Question: I am doing an app about my school buildings and floors, and I use Navigation View, however, I don't want to view disclosure indicator, so I found "hack" to set navigation link width to 0 and also opacity. When I want to do it also with last NavigationLink, my app crashes in App Delegate file with Bad access during initialisation. When I don't use HStack and this "hack" on last item, it appears to look like the other list rows, but wont do any action. Only way it works is when the next view is inside Navigation Link, which causes home screen to have last List row looking differently. Any ideas? Thank you very much.

'''
import SwiftUI
struct BuildingsView: View {
init() {
UITableView.appearance().separatorStyle = .none
}
var body: some View {
NavigationView {
List {
HStack{
BuildingCardView(titleString: "Namestie J. Herdu", subtitleString: "Namestie J. Herdu 2, Trnava", imageString: "namjherdu", infoString: "Rektorat, FMK, FF, FPV, internaty, jedalen, kancelarie")
NavigationLink(destination: NamJHerduView()) {
EmptyView()}
.frame(width: 0)
.opacity(0)
}
HStack {
BuildingCardView(titleString: "Hajdoczyho", subtitleString: "Jana Hajdoczyho 1, Trnava", imageString: "hajdoczy", infoString: "Kniznica, ucebne, kancelarie, Kino OKO")
NavigationLink(destination: HajdoczyhoView()) {
EmptyView()}
.frame(width: 0)
.opacity(0)
}
HStack {
BuildingCardView(titleString: "Bucianska", subtitleString: "Bucianska 4A, Trnava", imageString: "bucianska", infoString: "FSV, FMK, aula, kancelarie")
NavigationLink(destination: BucianskaView()) {
EmptyView()}
.frame(width: 0)
.opacity(0)
}
HStack {
BuildingCardView(titleString: "V Jame", subtitleString: "V Jame 3, Trnava", imageString: "vjame", infoString: "FMK, FSV, jedalen")
NavigationLink(destination: VJameView()) {
EmptyView()}
.frame(width: 0)
.opacity(0)
}
HStack {
BuildingCardView(titleString: "Skladova", subtitleString: "Skladova 3, Trnava", imageString: "skladova", infoString: "FMK")
NavigationLink(destination: SkladovaView()) {
EmptyView()}
.frame(width: 0)
.opacity(0)
}
NavigationLink(destination: SpacinceView()) {
BuildingCardView(titleString: "Spacince", subtitleString: "Hlavna 6, Spacince", imageString: "spacince", infoString: "FPV, vyskumne laboratoria")}
}
.navigationBarTitle(
Text("Budovy UCM"), displayMode: .large).navigationBarHidden(false)
}
}
}
'''
'''
import SwiftUI
struct BuildingCardView: View {
let titleString: String?
let subtitleString: String?
let imageString: String?
let infoString: String?
init(titleString: String? = "null", subtitleString: String? = "null", imageString: String? = "default", infoString: String? = "null"){
self.titleString = titleString
self.subtitleString = subtitleString
self.imageString = imageString
self.infoString = infoString
}
var body: some View {
VStack {
Image(imageString!)
.resizable()
.frame(minWidth: 0, maxWidth: .infinity, minHeight: 0, maxHeight: 150, alignment: .topLeading)
HStack {
VStack(alignment: .leading) {
Text(titleString!)
.font(.title)
.fontWeight(.black)
.foregroundColor(.primary)
.lineLimit(1)
Text(subtitleString!)
.font(.headline)
.foregroundColor(.secondary)
.lineLimit(3)
Text(infoString!)
.font(.subheadline)
.foregroundColor(.secondary)
.lineLimit(3)
}
.layoutPriority(100)
Spacer()
}
.padding()
}
.cornerRadius(10)
.overlay(
RoundedRectangle(cornerRadius: 10)
.stroke(Color(.sRGB, red: 150/255, green: 150/255, blue: 150/255, opacity: 0.2), lineWidth: 1)
)
}
}
'''
'''
import SwiftUI
struct ContentView: View {
var body: some View {
TabView{
BuildingsView()
.tabItem {
Image(systemName: "house")
Text("Budovy")
}
Text("Vyhladavanie TBD")
.tabItem {
Image(systemName: "magnifyingglass")
Text("Vyhladavanie")
}
MapView()
.tabItem {
Image(systemName: "map")
Text("Mapa")
}
}
}
}
'''
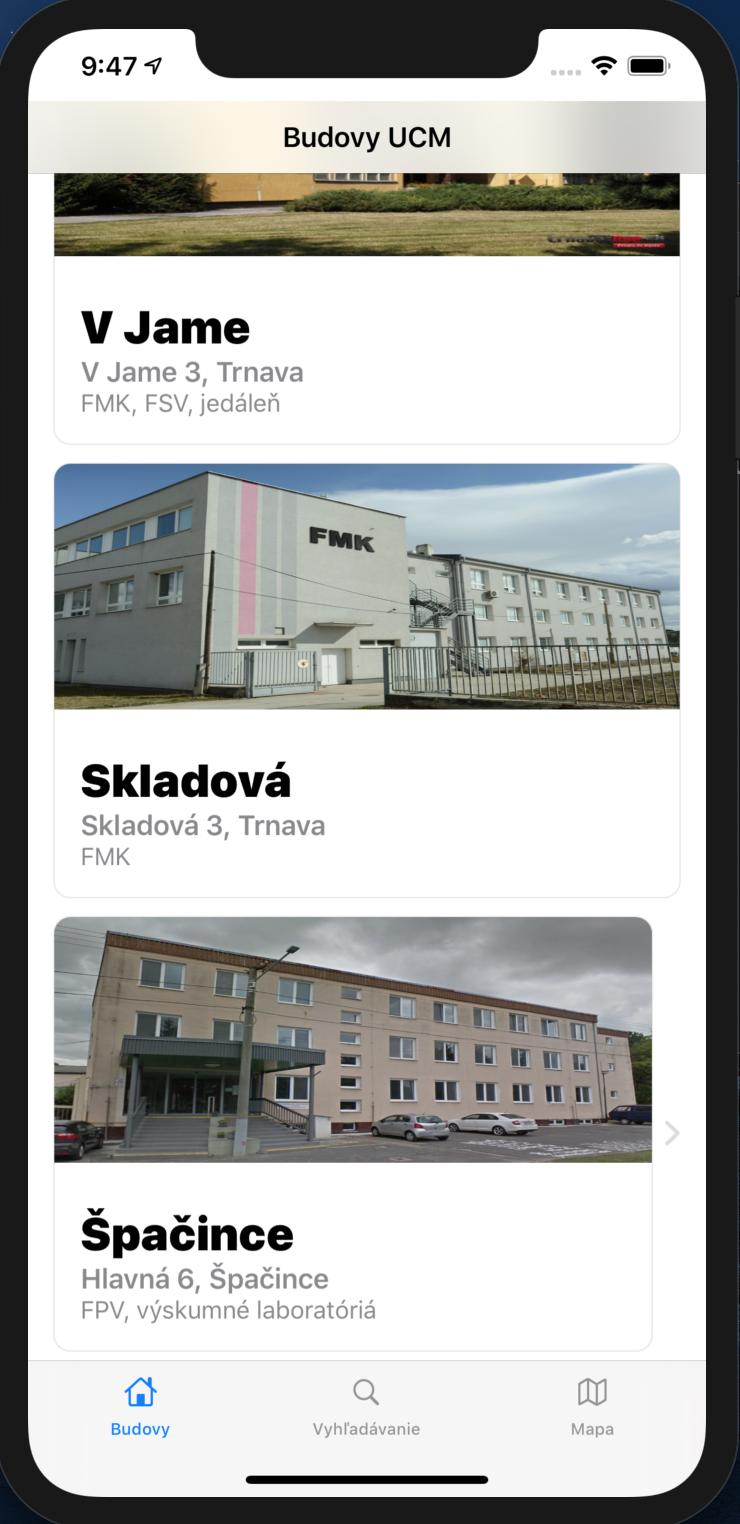
Answer: - That your last card looks different
- That the Navigation bar in "inline-mode" does not go to the upper corners of the screen (You can see that on the screenshot)
- That you can click on the borders around the respective cards to open the 'NavigationLink'.
- That the images are stretched
- If you want to use a list anywhere without problems, you can do it now. Before my fix, these lists would no longer have separators.
But please if you want to change the background color of the 'ContentView', that my suggestion 'UIScrollView.appearance().backgroundColor = UIColor(named: "CustomScrollViewBackgroundColor")' does not always work correctly. So if you have any problems with that, I can recommend <URL> question to you.
'''
import SwiftUI
struct ContentView: View {
var body: some View {
TabView {
NavigationView {
BuildingsView()
}
.tabItem {
Image(systemName: "house")
Text("Budovy")
}
Text("Vyhladavanie TBD")
.tabItem {
Image(systemName: "magnifyingglass")
Text("Vyhladavanie")
}
MapView()
.tabItem {
Image(systemName: "map")
Text("Mapa")
}
} .edgesIgnoringSafeArea(.top)
}
}
struct BuildingsView: View {
var body: some View {
// UIScrollView.appearance().backgroundColor = UIColor(named: "CustomScrollViewBackgroundColor") // If you want to change the background color
return ScrollView {
VStack {
NavigationLink(destination: NamJHerduView()) {
BuildingCardView(titleString: "Namestie J. Herdu", subtitleString: "Namestie J. Herdu 2, Trnava", imageString: "namjherdu", infoString: "Rektorat, FMK, FF, FPV, internaty, jedalen, kancelarie")
} .buttonStyle(PlainButtonStyle()) // This is needed because the system considers the content in the NavigationLink as a button. And buttons are colored blue by system default.
NavigationLink(destination: HajdoczyhoView()) {
BuildingCardView(titleString: "Hajdoczyho", subtitleString: "Jana Hajdoczyho 1, Trnava", imageString: "hajdoczy", infoString: "Kniznica, ucebne, kancelarie, Kino OKO")
} .buttonStyle(PlainButtonStyle())
NavigationLink(destination: BucianskaView()) {
BuildingCardView(titleString: "Bucianska", subtitleString: "Bucianska 4A, Trnava", imageString: "bucianska", infoString: "FSV, FMK, aula, kancelarie")
} .buttonStyle(PlainButtonStyle())
NavigationLink(destination: VJameView()) {
BuildingCardView(titleString: "V Jame", subtitleString: "V Jame 3, Trnava", imageString: "vjame", infoString: "FMK, FSV, jedalen")
} .buttonStyle(PlainButtonStyle())
NavigationLink(destination: SkladovaView()) {
BuildingCardView(titleString: "Skladova", subtitleString: "Skladova 3, Trnava", imageString: "skladova", infoString: "FMK")
} .buttonStyle(PlainButtonStyle())
NavigationLink(destination: SpacinceView()) {
BuildingCardView(titleString: "Spacince", subtitleString: "Hlavna 6, Spacince", imageString: "spacince", infoString: "FPV, vyskumne laboratoria")
} .buttonStyle(PlainButtonStyle())
} .padding(.horizontal).padding(.bottom)
}
.navigationBarTitle(Text("Budovy UCM"))
}
}
struct BuildingCardView: View {
let titleString: String?
let subtitleString: String?
let imageString: String?
let infoString: String?
init(titleString: String? = "null", subtitleString: String? = "null", imageString: String? = "default", infoString: String? = "null"){
self.titleString = titleString
self.subtitleString = subtitleString
self.imageString = imageString
self.infoString = infoString
}
var body: some View {
VStack(spacing: 0) {
Image(imageString!)
.resizable()
.aspectRatio(contentMode: .fit) // You should not use frame for resizing the image otherwise it be will stretched
HStack {
VStack(alignment: .leading, spacing: 0) {
Text(titleString!)
.font(.title)
.fontWeight(.black)
.foregroundColor(.primary)
.lineLimit(1)
Text(subtitleString!)
.font(.headline)
.foregroundColor(.secondary)
.lineLimit(3)
Text(infoString!)
.font(.subheadline)
.foregroundColor(.secondary)
.lineLimit(3)
}
.layoutPriority(100)
Spacer()
}
.padding(.all, 16)
// .background(Color("CustomCardBackgroundColor")) // If you want to change the background color of your cards
}
.cornerRadius(10)
.overlay(
RoundedRectangle(cornerRadius: 10)
.stroke(Color(.sRGB, red: 150/255, green: 150/255, blue: 150/255, opacity: 0.2), lineWidth: 1)
)
}
}
'''